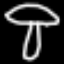
Label: mushroom